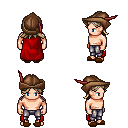
a pixel art fantasy rpg character, male body template, human, light skin, red cape, metal pants, white blonde loose hair, leather cap, brown slippers, four views (front, back, left, right), 2x2 character sprite sheet, small pixel art, hard edges, no anti-aliasing